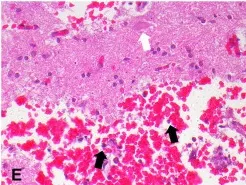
Representative photomicrographs of the hematoxylin and eosin (H&E) staining. (E) Intraparenchymal hemorrhages with neutrophils (black arrows) accompanied by neurodegeneration (white arrow). 400x magnification.
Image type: pathology (h&e)